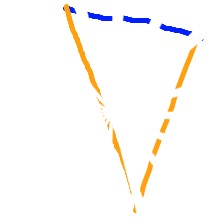
Shape: triangle